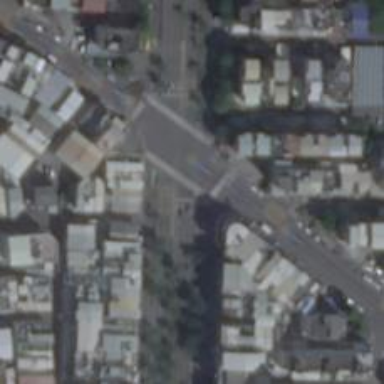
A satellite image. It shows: Marked crossing on the road.